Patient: sex M, age 47
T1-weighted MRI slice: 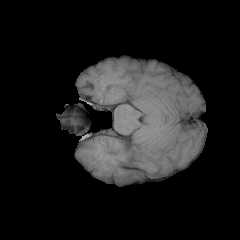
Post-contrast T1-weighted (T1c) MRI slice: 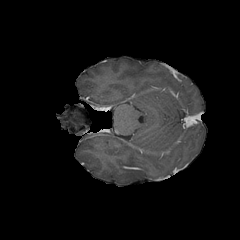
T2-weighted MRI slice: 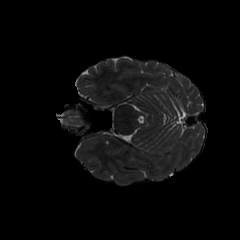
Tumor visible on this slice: no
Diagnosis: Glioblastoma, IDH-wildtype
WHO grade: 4